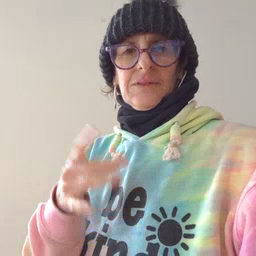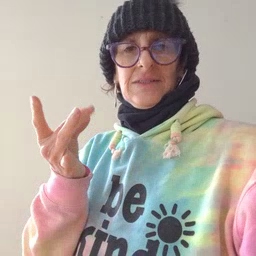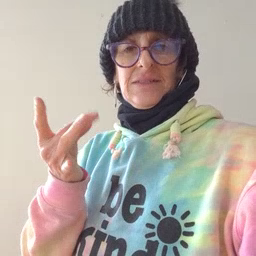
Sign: sticky